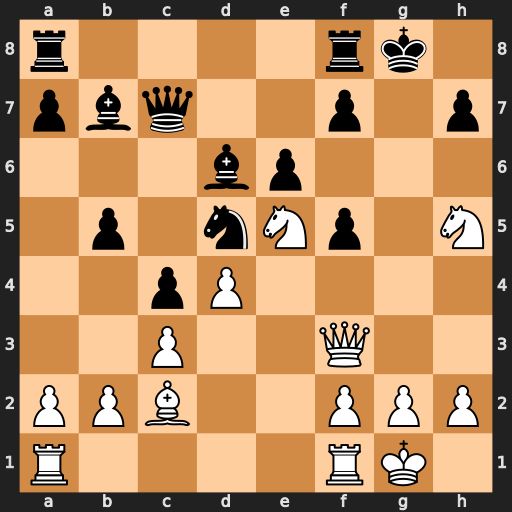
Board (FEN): r4rk1/pbq2p1p/3bp3/1p1nNp1N/2pP4/2P2Q2/PPB2PPP/R4RK1
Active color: w
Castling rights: -
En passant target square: -
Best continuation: Qg3+ Kh8 Qg7#